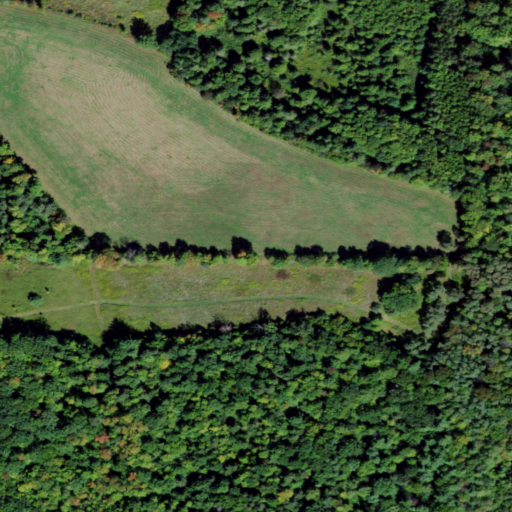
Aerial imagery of mountain in New York named West Hill containing pasture, mixed forest, and deciduous forest